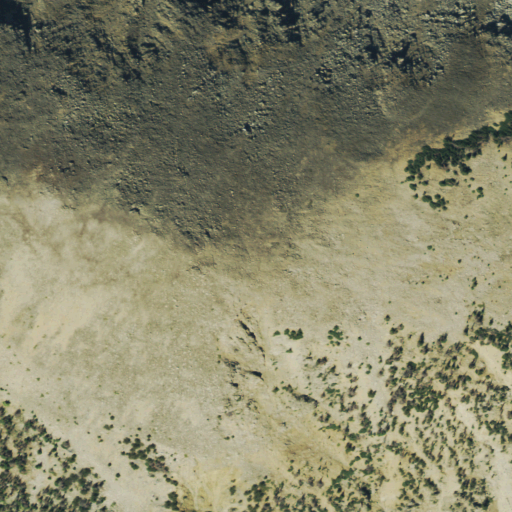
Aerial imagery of mountain in Colorado named Banana Mountain containing shrub, barren land, and grassland